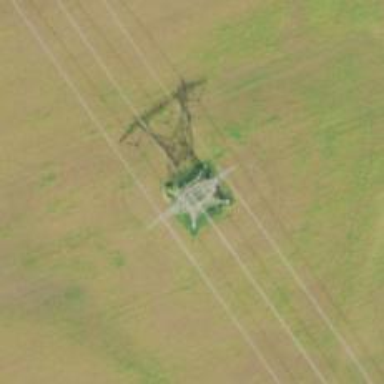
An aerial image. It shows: Lattice structure tower.